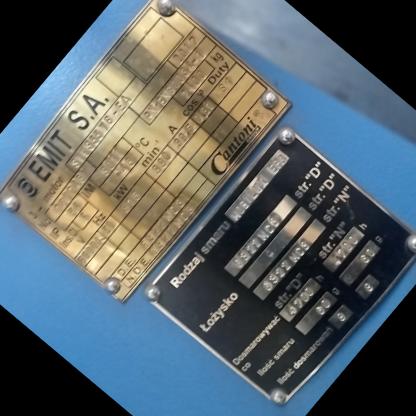
Klasa: tabliczka-znamionowa